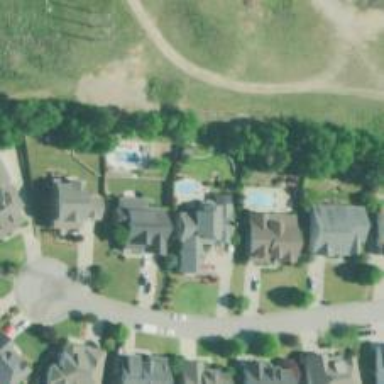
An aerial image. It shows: Swimming pool located in leisure land.